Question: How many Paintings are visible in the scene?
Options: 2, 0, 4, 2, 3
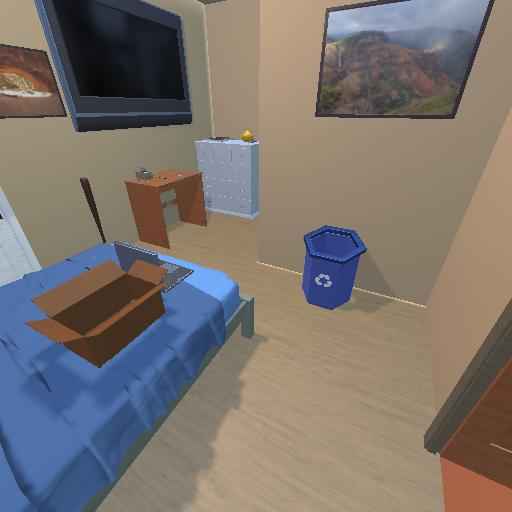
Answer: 2